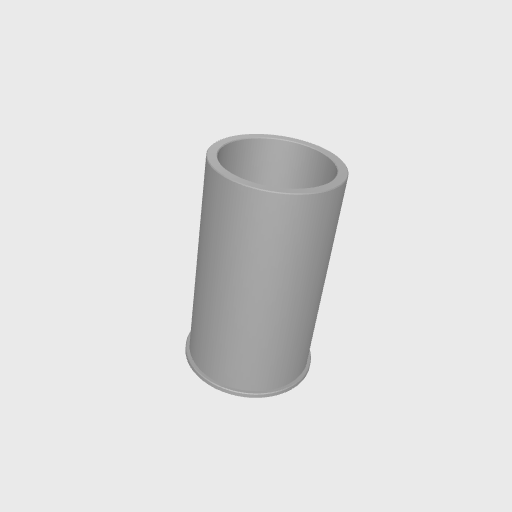
Part: AluminumFlangedTube